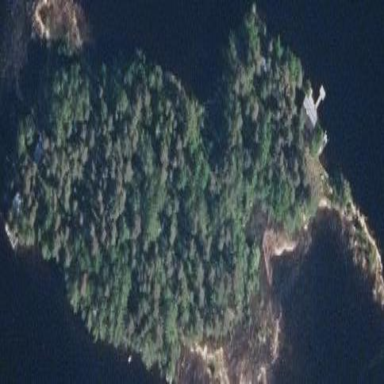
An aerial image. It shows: Islet surrounded by woodland.